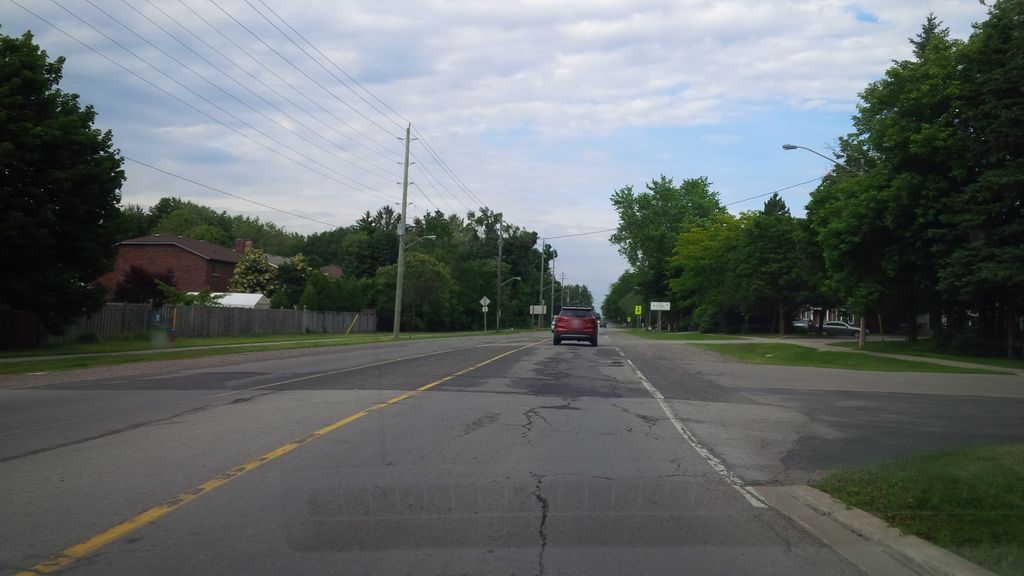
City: hamilton